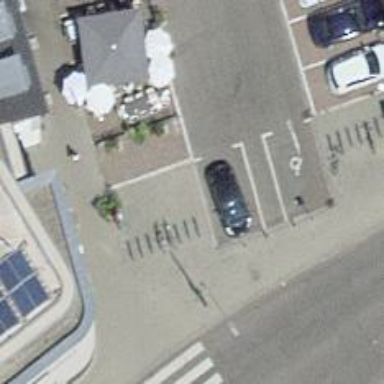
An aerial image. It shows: Designated parking space for disabled individuals.